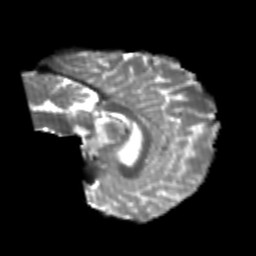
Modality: T2w
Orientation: sagittal
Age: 24
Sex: female
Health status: healthy
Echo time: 0.074 s